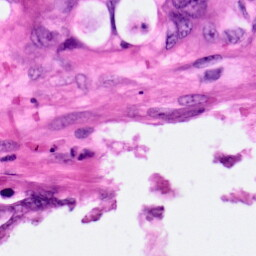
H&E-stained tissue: Pancreatic